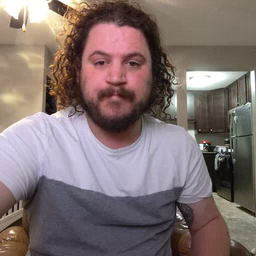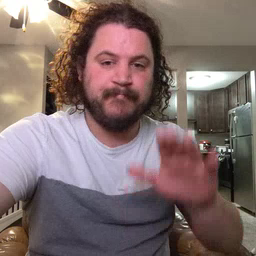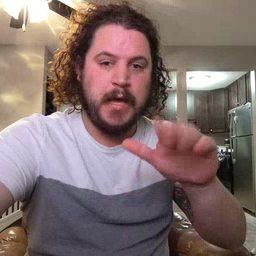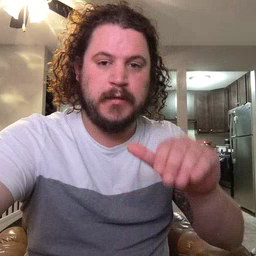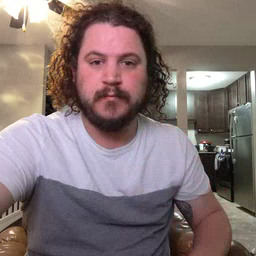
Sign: bye